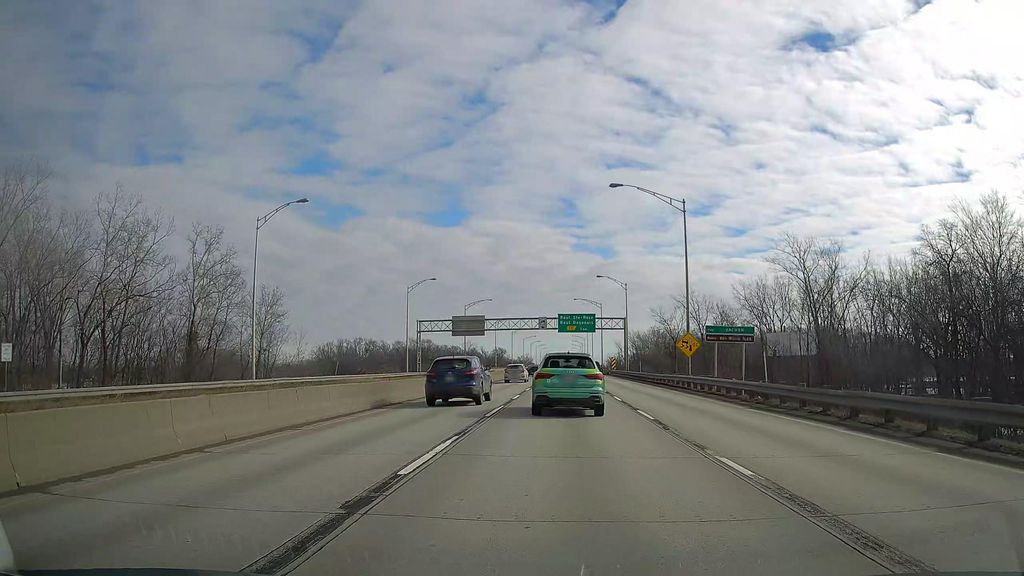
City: montreal